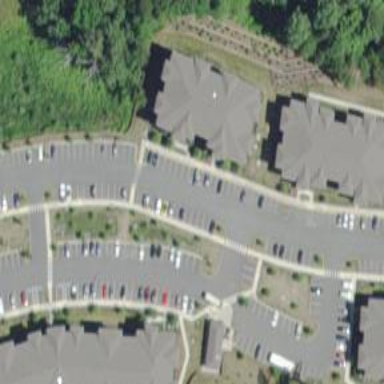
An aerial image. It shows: Parking space is available.